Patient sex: M
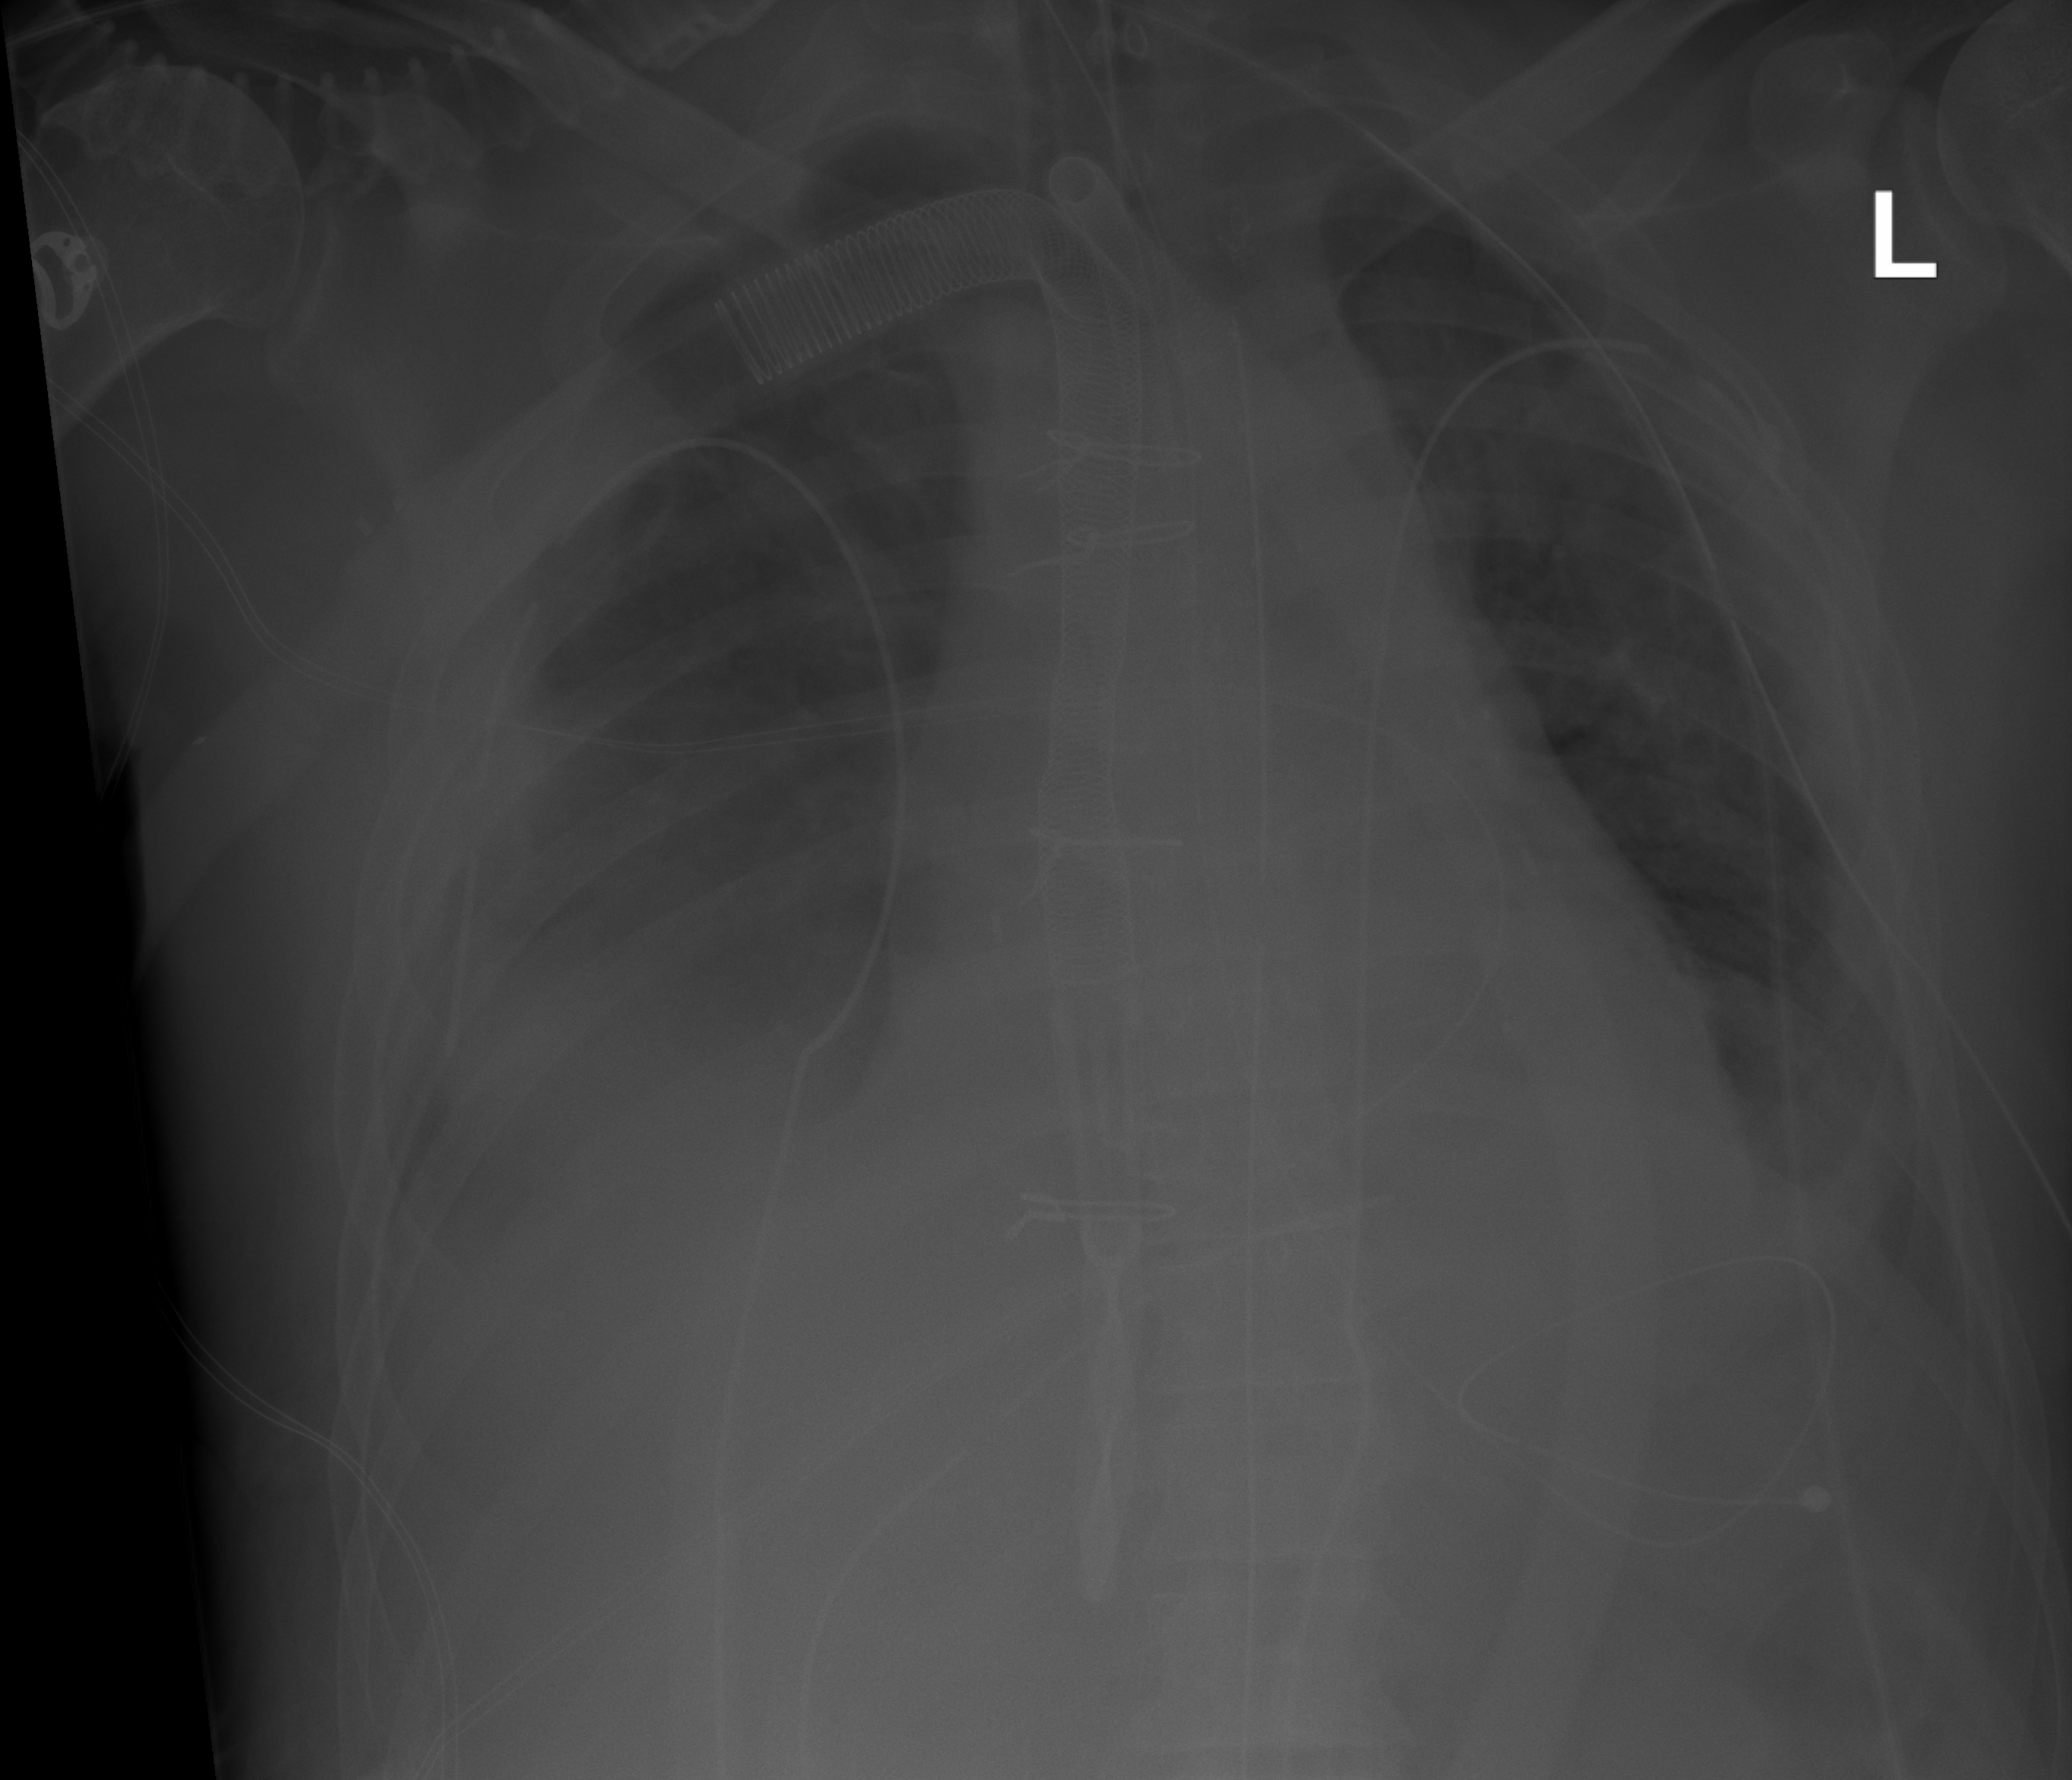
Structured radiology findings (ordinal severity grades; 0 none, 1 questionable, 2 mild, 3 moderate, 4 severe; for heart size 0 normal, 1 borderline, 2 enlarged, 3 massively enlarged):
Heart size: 2
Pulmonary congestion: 0
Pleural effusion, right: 3
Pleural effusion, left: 2
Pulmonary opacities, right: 0
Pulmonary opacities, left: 0
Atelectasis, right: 2
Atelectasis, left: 2